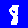
Digit: 8